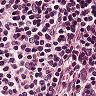
Metastatic tissue present: no